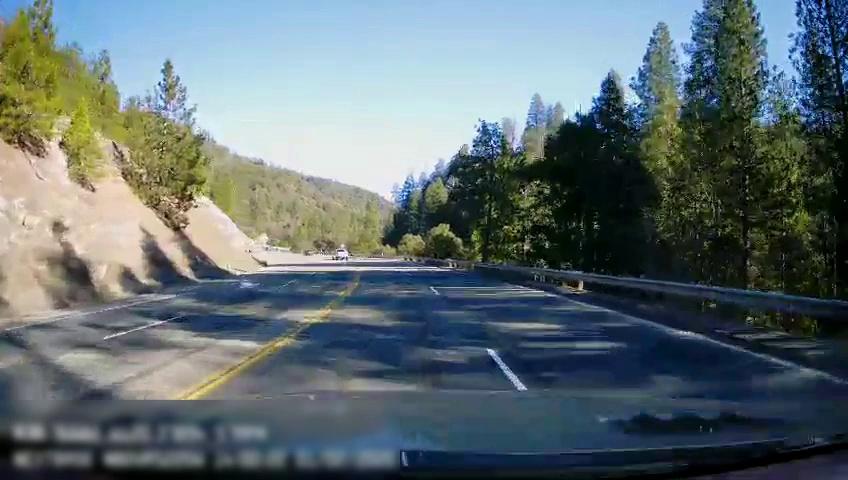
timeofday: Day
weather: Sunny
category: Drivable Space
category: Drivable Space
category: Vehicles | Truck
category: Lanes | Opposite Lane
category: Lanes | Current Lane
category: Lanes | Opposite Lane
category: Lanes | Current Lane
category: Lanes | Current Lane
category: Lanes | Opposite Lane